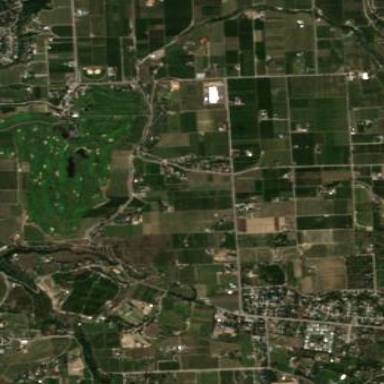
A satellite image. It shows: Golf course surrounded by greenery.